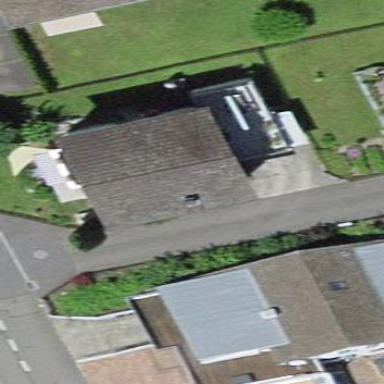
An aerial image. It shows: Building with tiled roof.